Interaction volume radius: 10 \u00c5
Interaction volume height: 25 \u00c5
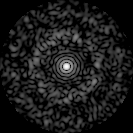
Disorder parameter: 0.813